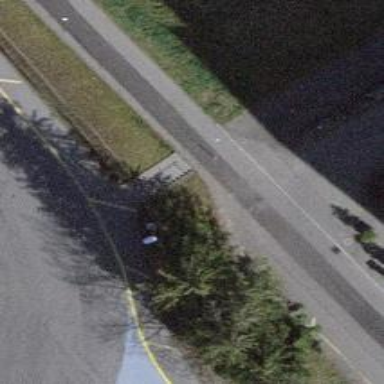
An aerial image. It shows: Road with steps.